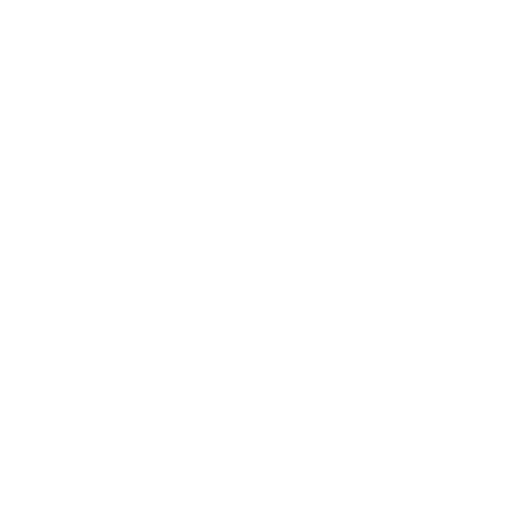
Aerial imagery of cape in Alaska named Point Percy containing only unknown